Question:
I am working on a spreadsheet where I want to have the date in the format MM/YYYY. I have tried using cell formatting but the date doesn't show the desired format. Data validation does not give me this option. Any assistance would be appreciated.
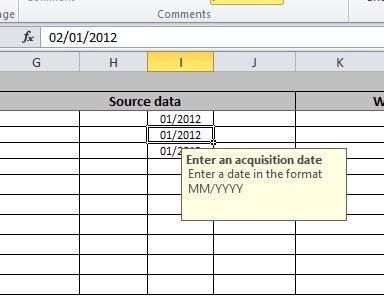
Answer: This is a culture issue. The cell value typed into the cell is 02/01/2012. In some countries when you type in those digits it means Jan 2, 2012. In the US it means Feb 1, 2012. My laptop is US format and my friend has a computer with foreign format.
The order in which you type the date into the cell varies by country (m/d/yyyy versus d/m/yyyy). This is set by the settings in the operating system not in Excel. Excel uses the operating system settings to determine how to interpret what you type into the cell.
The format that is displayed in the cell is a separate issue. That is controlled in cell formats in Excel. You can choose whichever format you want in Excel without affecting the underlying value.